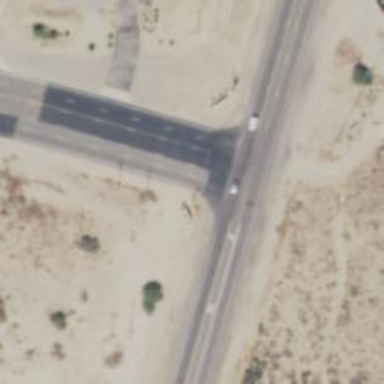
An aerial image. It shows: Solid stop line on the road.